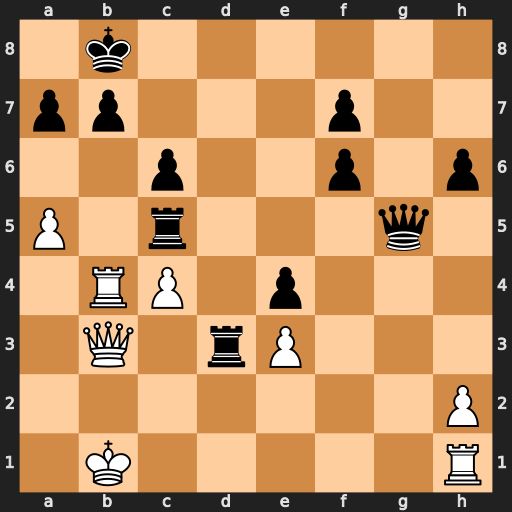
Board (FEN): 1k6/pp3p2/2p2p1p/P1r3q1/1RP1p3/1Q1rP3/7P/1K5R
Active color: w
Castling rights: -
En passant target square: -
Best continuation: Rxb7+ Kc8 Rb8+ Kd7 Qb7+